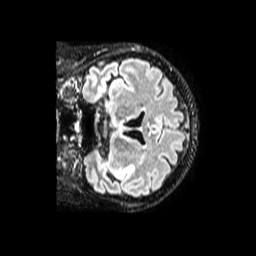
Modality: FLAIR
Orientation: coronal
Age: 63
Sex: female
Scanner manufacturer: philips
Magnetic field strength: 1.5 T
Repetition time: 4.8 s
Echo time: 0.3438 s